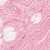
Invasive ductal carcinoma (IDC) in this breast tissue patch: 0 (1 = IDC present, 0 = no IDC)